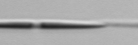
Label: Pseudo-nitzschia